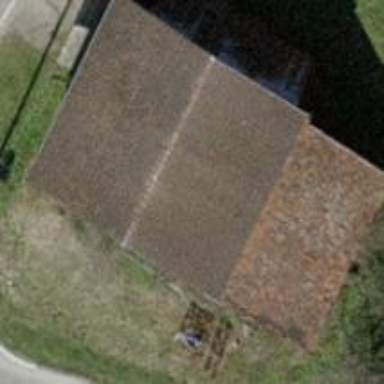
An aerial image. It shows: Shed building.